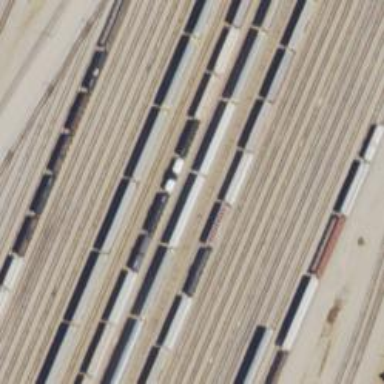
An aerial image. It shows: Railway siding with rails.